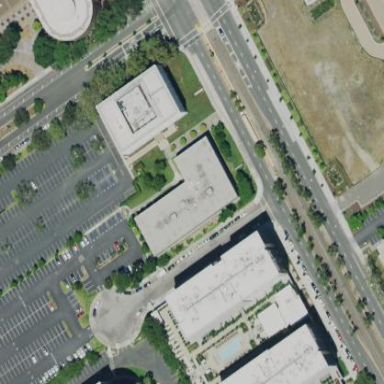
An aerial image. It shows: Office building.